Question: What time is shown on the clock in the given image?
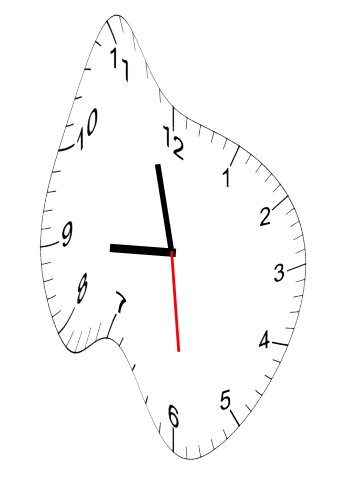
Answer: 08:57:29